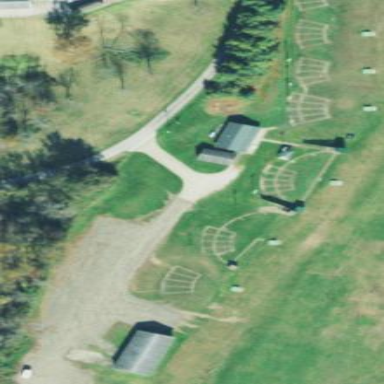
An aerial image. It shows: Shooting ground for the sport of shooting.